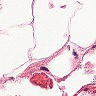
Metastatic tissue present: no